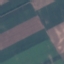
Land use / land cover: AnnualCrop